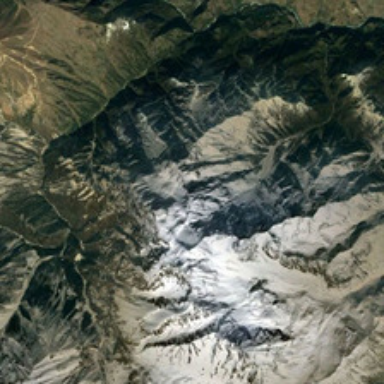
It is a piece of green mountain with snow partly .